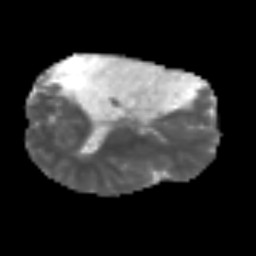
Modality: MD
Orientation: axial
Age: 40
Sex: male
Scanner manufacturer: siemens
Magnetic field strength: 3 T
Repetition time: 3.2 s
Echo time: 0.081 s